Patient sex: M
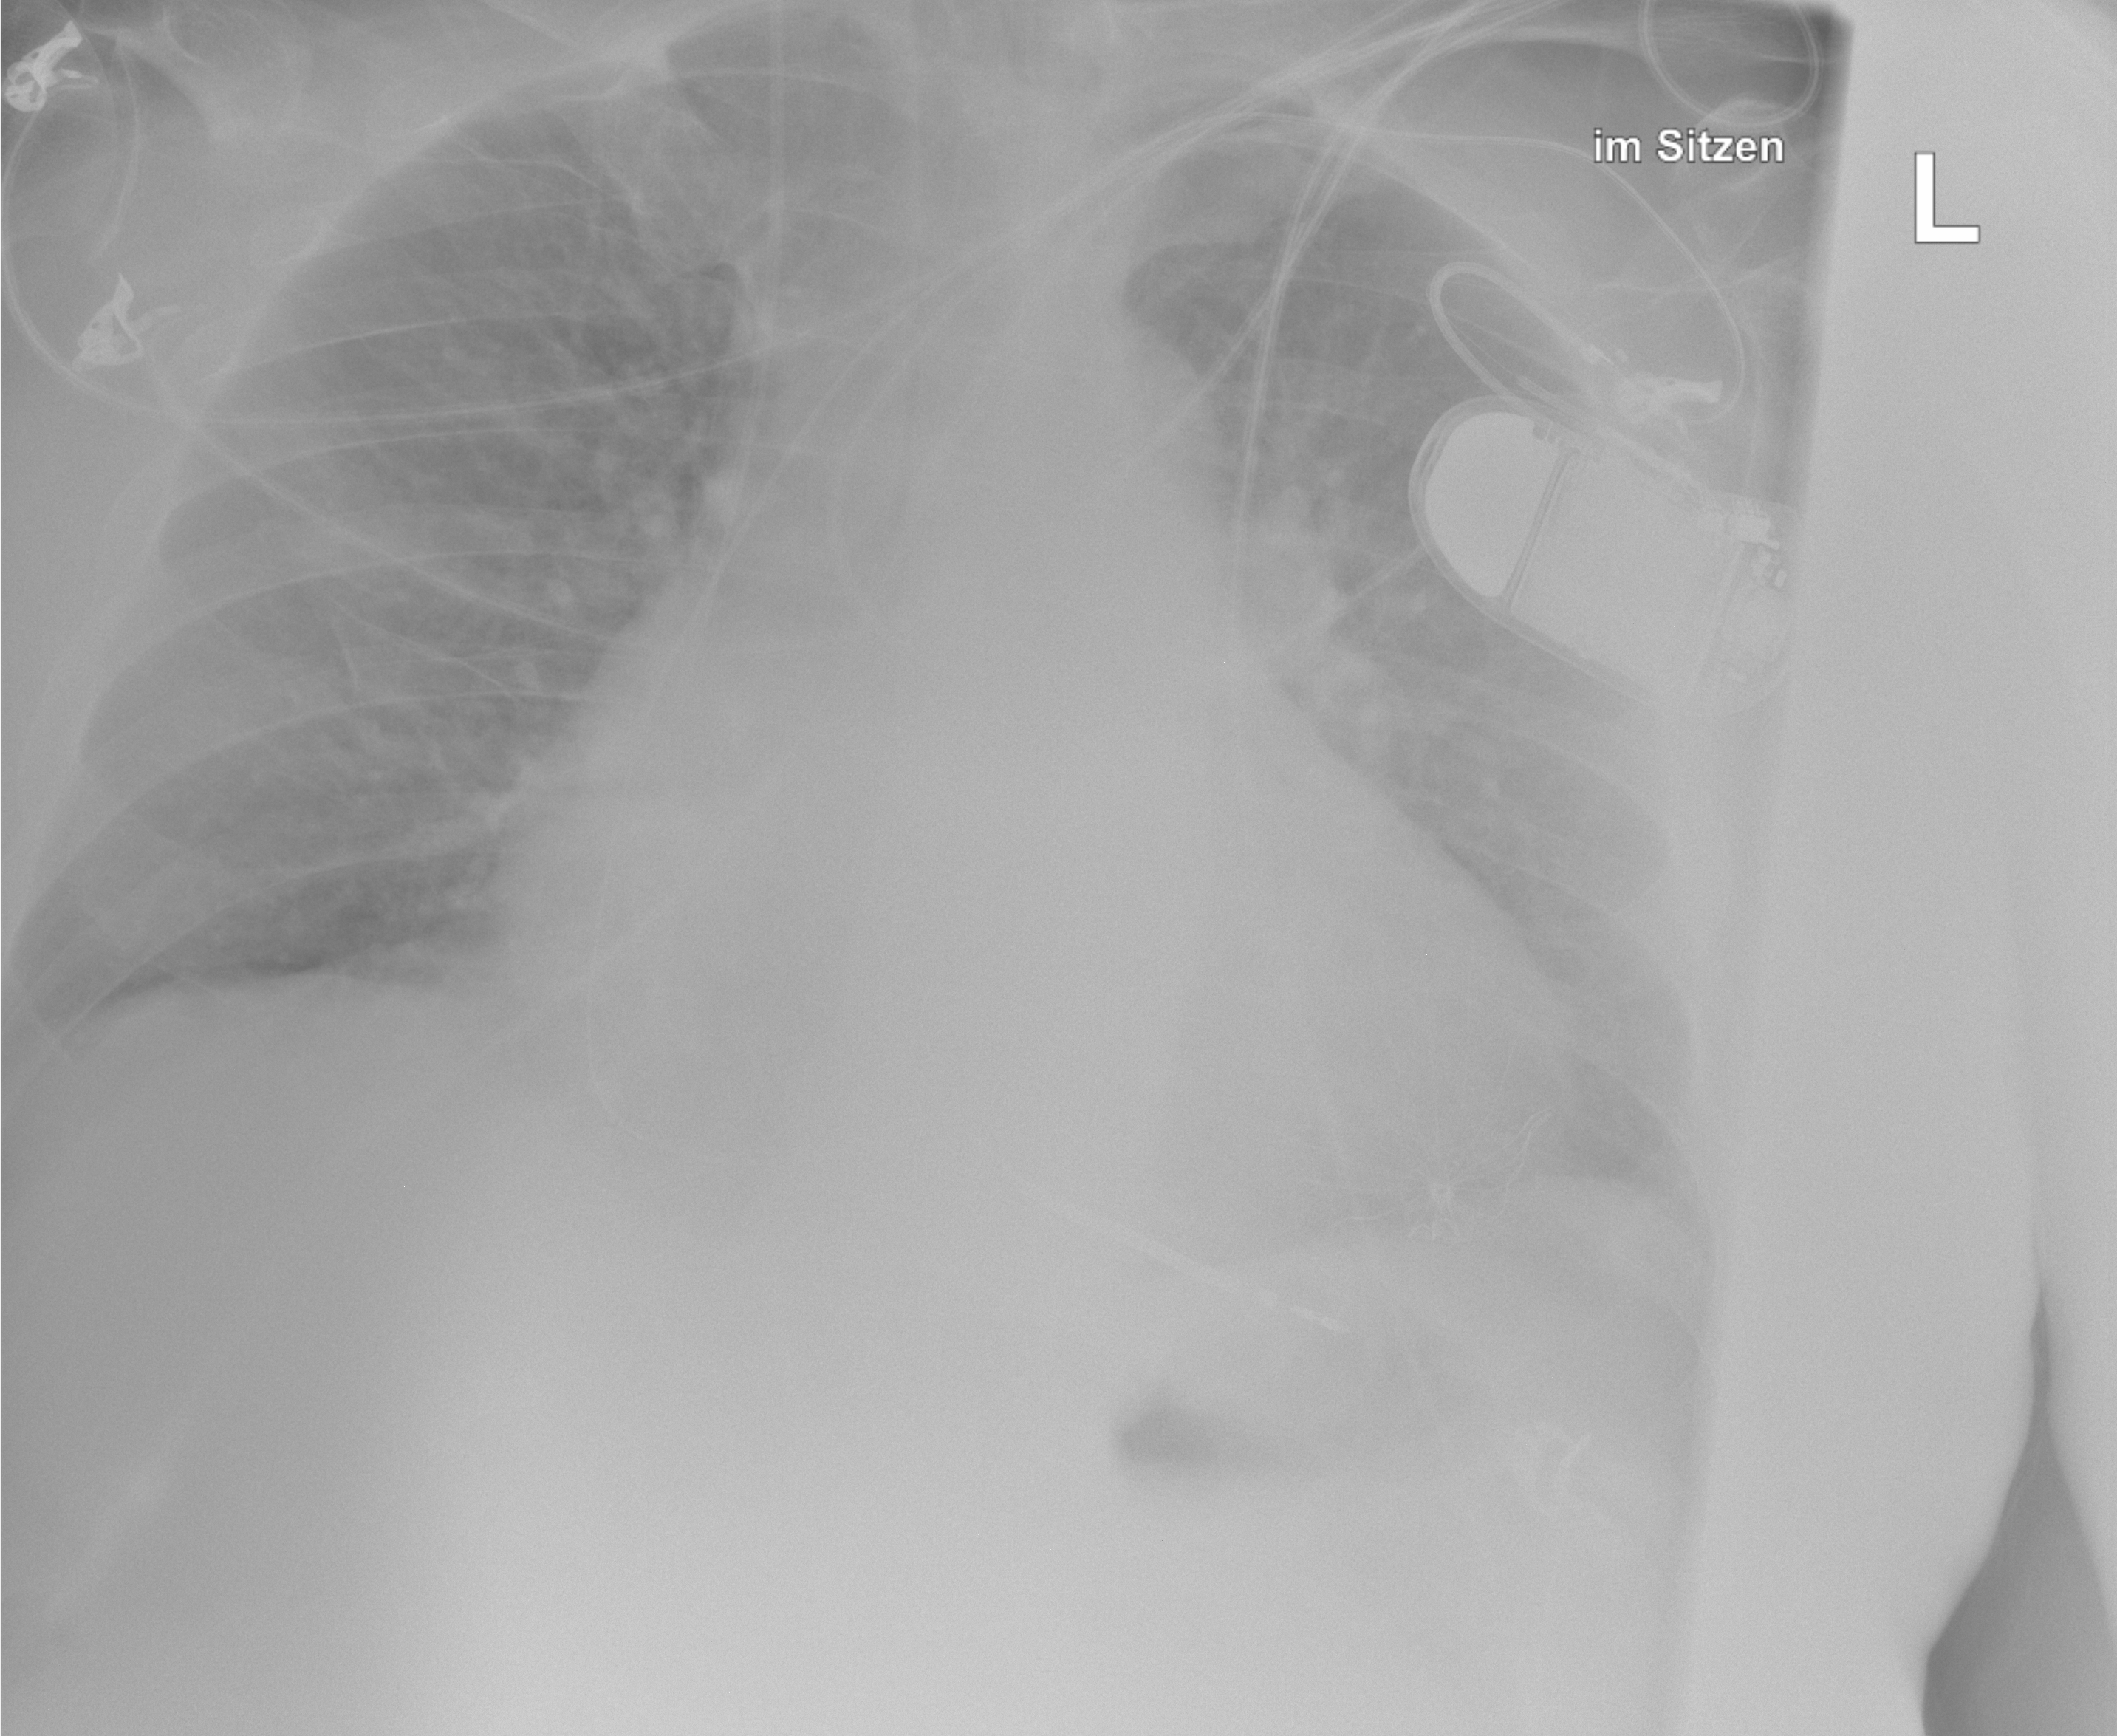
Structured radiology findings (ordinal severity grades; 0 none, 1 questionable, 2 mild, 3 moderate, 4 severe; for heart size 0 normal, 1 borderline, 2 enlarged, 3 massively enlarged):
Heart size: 3
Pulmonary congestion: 2
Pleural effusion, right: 0
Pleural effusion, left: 0
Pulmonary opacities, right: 0
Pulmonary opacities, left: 0
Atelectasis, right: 0
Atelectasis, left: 0